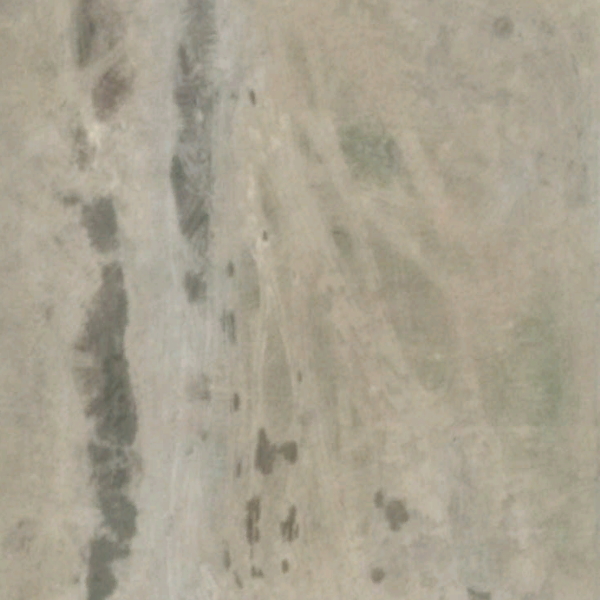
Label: BareLand